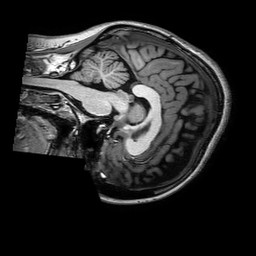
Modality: T1w
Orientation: sagittal
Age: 35
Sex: female
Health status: ill
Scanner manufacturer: philips
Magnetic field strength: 3 T
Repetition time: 0.006642 s
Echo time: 0.002973 s